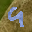
Label: 9